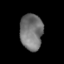
Tissue: skin
Cell type: Others
Senescence score: 0.6997
Nuclear area (px): 802
Mean DAPI intensity: 116.728